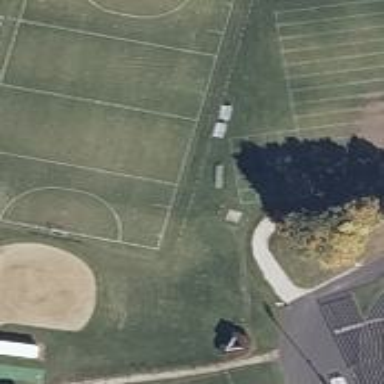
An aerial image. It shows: Multi-sport pitch for leisure activities.